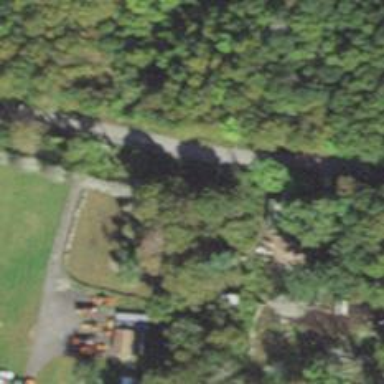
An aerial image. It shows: Residential driveway.